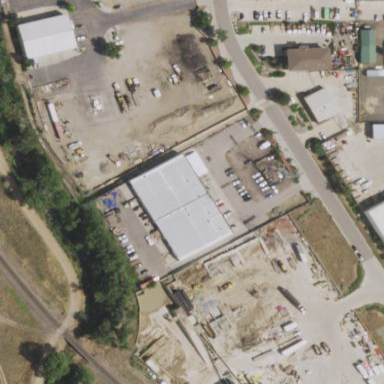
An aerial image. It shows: Industrial building.